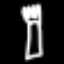
Label: fork